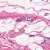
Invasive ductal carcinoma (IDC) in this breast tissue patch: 0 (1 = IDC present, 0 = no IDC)